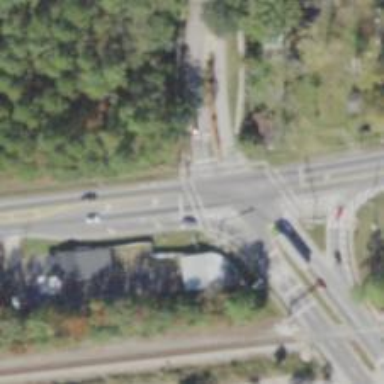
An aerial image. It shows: Marked road crossing.